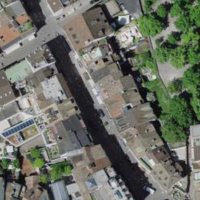
EUNIS habitat code: 54
Species observed at this site:
Chroicocephalus ridibundus
Tachymarptis melba
Corvus corone
Podiceps cristatus
Cygnus olor
Larus michahellis
Asplenium scolopendrium
Geranium nodosum
Milvus milvus
Phoenicurus ochruros
Passer domesticus
Columba livia